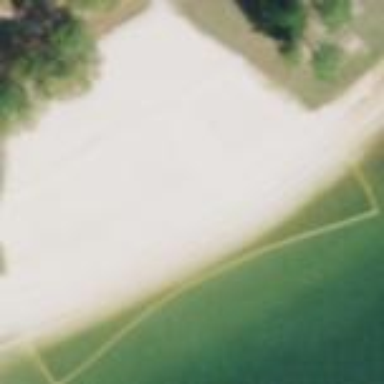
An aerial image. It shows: Sandy beach with natural surroundings.